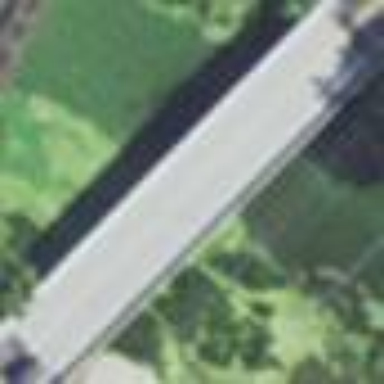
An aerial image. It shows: Man-made bridge.